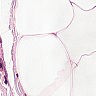
Metastatic tissue present: no